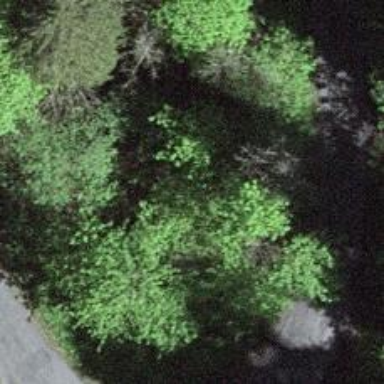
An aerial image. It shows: Culvert tunnel.